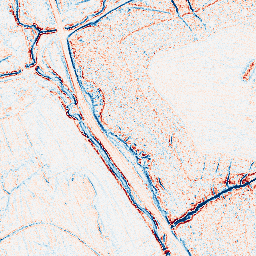
Category: edge_preserving
Decomposition family: anisotropic_diffusion
Decomposition parameters: iterations: 5
kappa: 30
gamma: 0.1
Upsampling method: sinc_hamming
Upsampling parameters: scale: 2
kernel_size: 8
Upsampling scale: 2